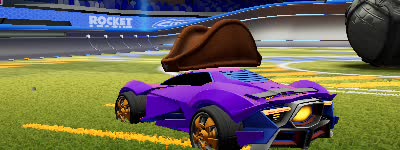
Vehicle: werewolf